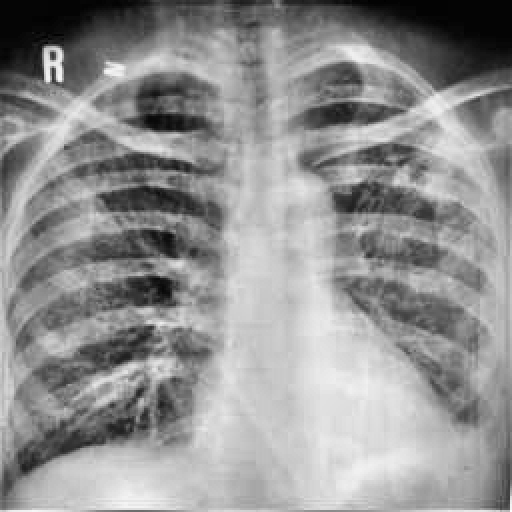
Finding: TUBERCULOSIS